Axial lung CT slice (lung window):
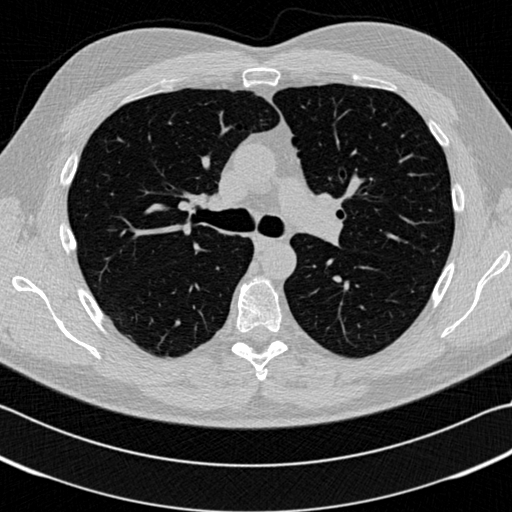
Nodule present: no